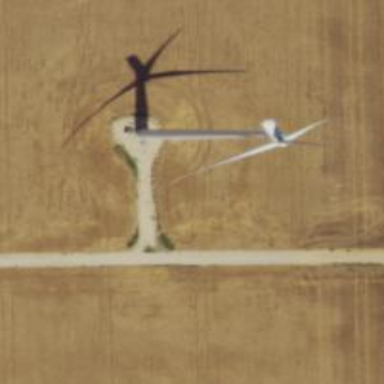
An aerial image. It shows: Wind generator powered by horizontal-axis wind turbine.